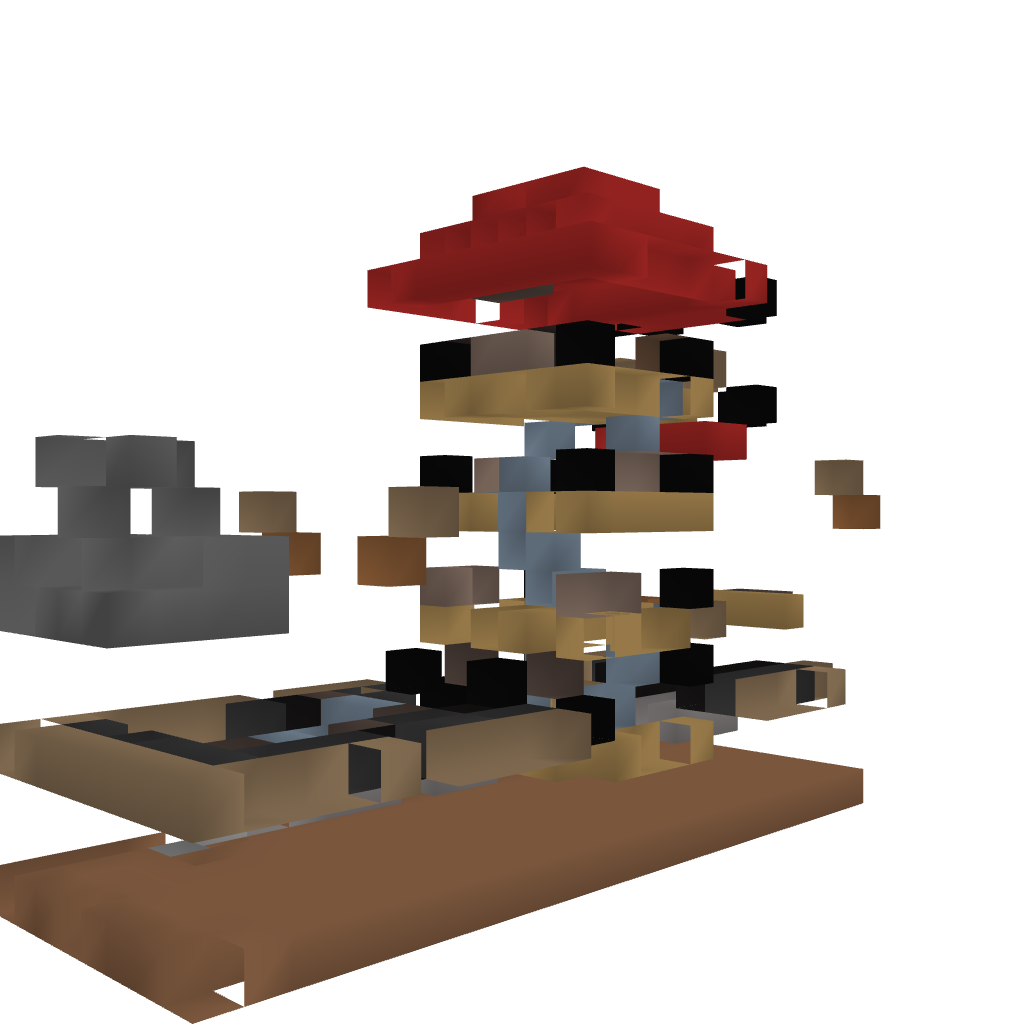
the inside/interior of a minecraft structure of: The Minecraft Hotel